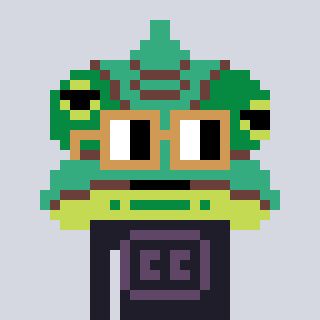
a pixel art character with square brown glasses, a chameleon-shaped head and a grayscale-colored body on a cool background